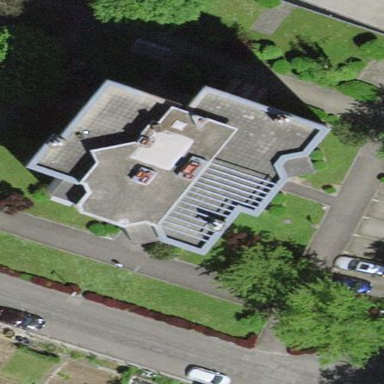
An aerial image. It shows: Flat-roofed apartment building.